Question: I'm trying to make a simple matched pairs app. The app starts with all TextViews having "#" as a text. When I press a text field, it changes to a letter which was stored for that field.
Anyway, I want to open two fields (I mean to change their strings) and compare them. If they are equal, they remain "opened" with new letters (e.g. both are "A"). In the case with equal letters, everything works fine, but I have difficulties when the letters differ.
If they are not equal, I want to make them to show themselves with new text for one second and after that to go to the previous sign (i.e. "#"). When I press the first field, it changes its text but when I go for the second field and if their stored letters are not equal, the second field doesn't change the text and the text from the first field goes back to the previous sign.
What do I need to do to show fields with new text for a short period of time if their Strings are not equal?
This is how my table looks:

'''
public class MainActivity extends AppCompatActivity {
TextView textView;
int counterForPressedFields= 0;
int textViewForComparationCounter = 0;
TextView firstTextViewForComparation;
TextView secondTextViewForComparation;
int[] nonPressedFields= {1, 1, 1, 1};
int pressedField = 2;
int tag = 0;
public void show(View view) throws InterruptedException {
textView = (TextView) view;
tag = Integer.parseInt(textView.getTag().toString());
if (nonPressedFields[tag] == 1) {
nonPressedFields[tag] = pressedField;
if (counterForPressedFields< 2) {
textViewForComparationCounter += 1;
counterForPressedFields+= 1;
switch (tag) {
case 0:
textView = (TextView) findViewById(R.id.front1);
textView.setText("A");
break;
case 1:
textView = (TextView) findViewById(R.id.front2);
textView.setText("B");
break;
case 2:
textView = (TextView) findViewById(R.id.front3);
textView.setText("A");
break;
case 3:
textView = (TextView) findViewById(R.id.front4);
textView.setText("B");
break;
}
if (textViewForComparationCounter == 1) {
firstTextViewForComparation = (TextView) view;
firstTextViewForComparation = textView;
} else if (textViewForComparationCounter == 2) {
secondTextViewForComparation= (TextView) view;
secondTextViewForComparation= textView;
}
}
if(counterForPressedFields == 2){
if(firstTextViewForComparation.getText().toString().equals(secondTextViewForComparation.getText().toString())){
counterForPressedFields= 0;
textViewForComparationCounter = 0;
}else{
firstTextViewForComparation.setText("#");
secondTextViewForComparation.setText("#");
nonPressedFields[Integer.parseInt(firstTextViewForComparation.getTag().toString())] = 1;
nonPressedFields[Integer.parseInt(secondTextViewForComparation.getTag().toString())] = 1;
counterForPressedFields= 0;
textViewForComparationCounter = 0;
}
}
}
}
@Override
protected void onCreate(Bundle savedInstanceState) {
super.onCreate(savedInstanceState);
setContentView(R.layout.activity_main);
}
}
'''
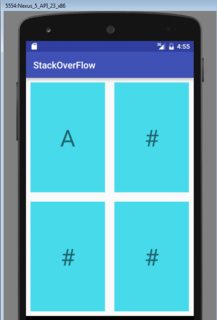
Answer: Try using a handler. You can update your textViews back to "#" with its postDelayed method.
'''
private final Handler handler = new Handler();
Runnable runnable = new Runnable() {
public void run() {
//update your textViews here
}
};
handler.postDelayed(runnable, millisecondsOfDelay);
'''
Hope it helps!